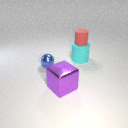
small blue metal sphere behind large purple metal cube